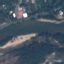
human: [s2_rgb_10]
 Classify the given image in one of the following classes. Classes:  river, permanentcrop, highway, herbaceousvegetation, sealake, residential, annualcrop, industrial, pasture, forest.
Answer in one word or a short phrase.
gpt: River